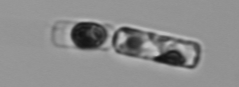
Label: Guinardia_delicatula_TAG_internal_parasite